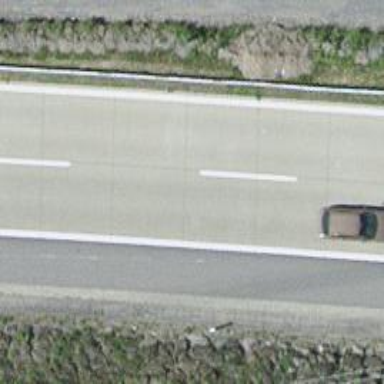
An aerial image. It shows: Asphalt motorway.